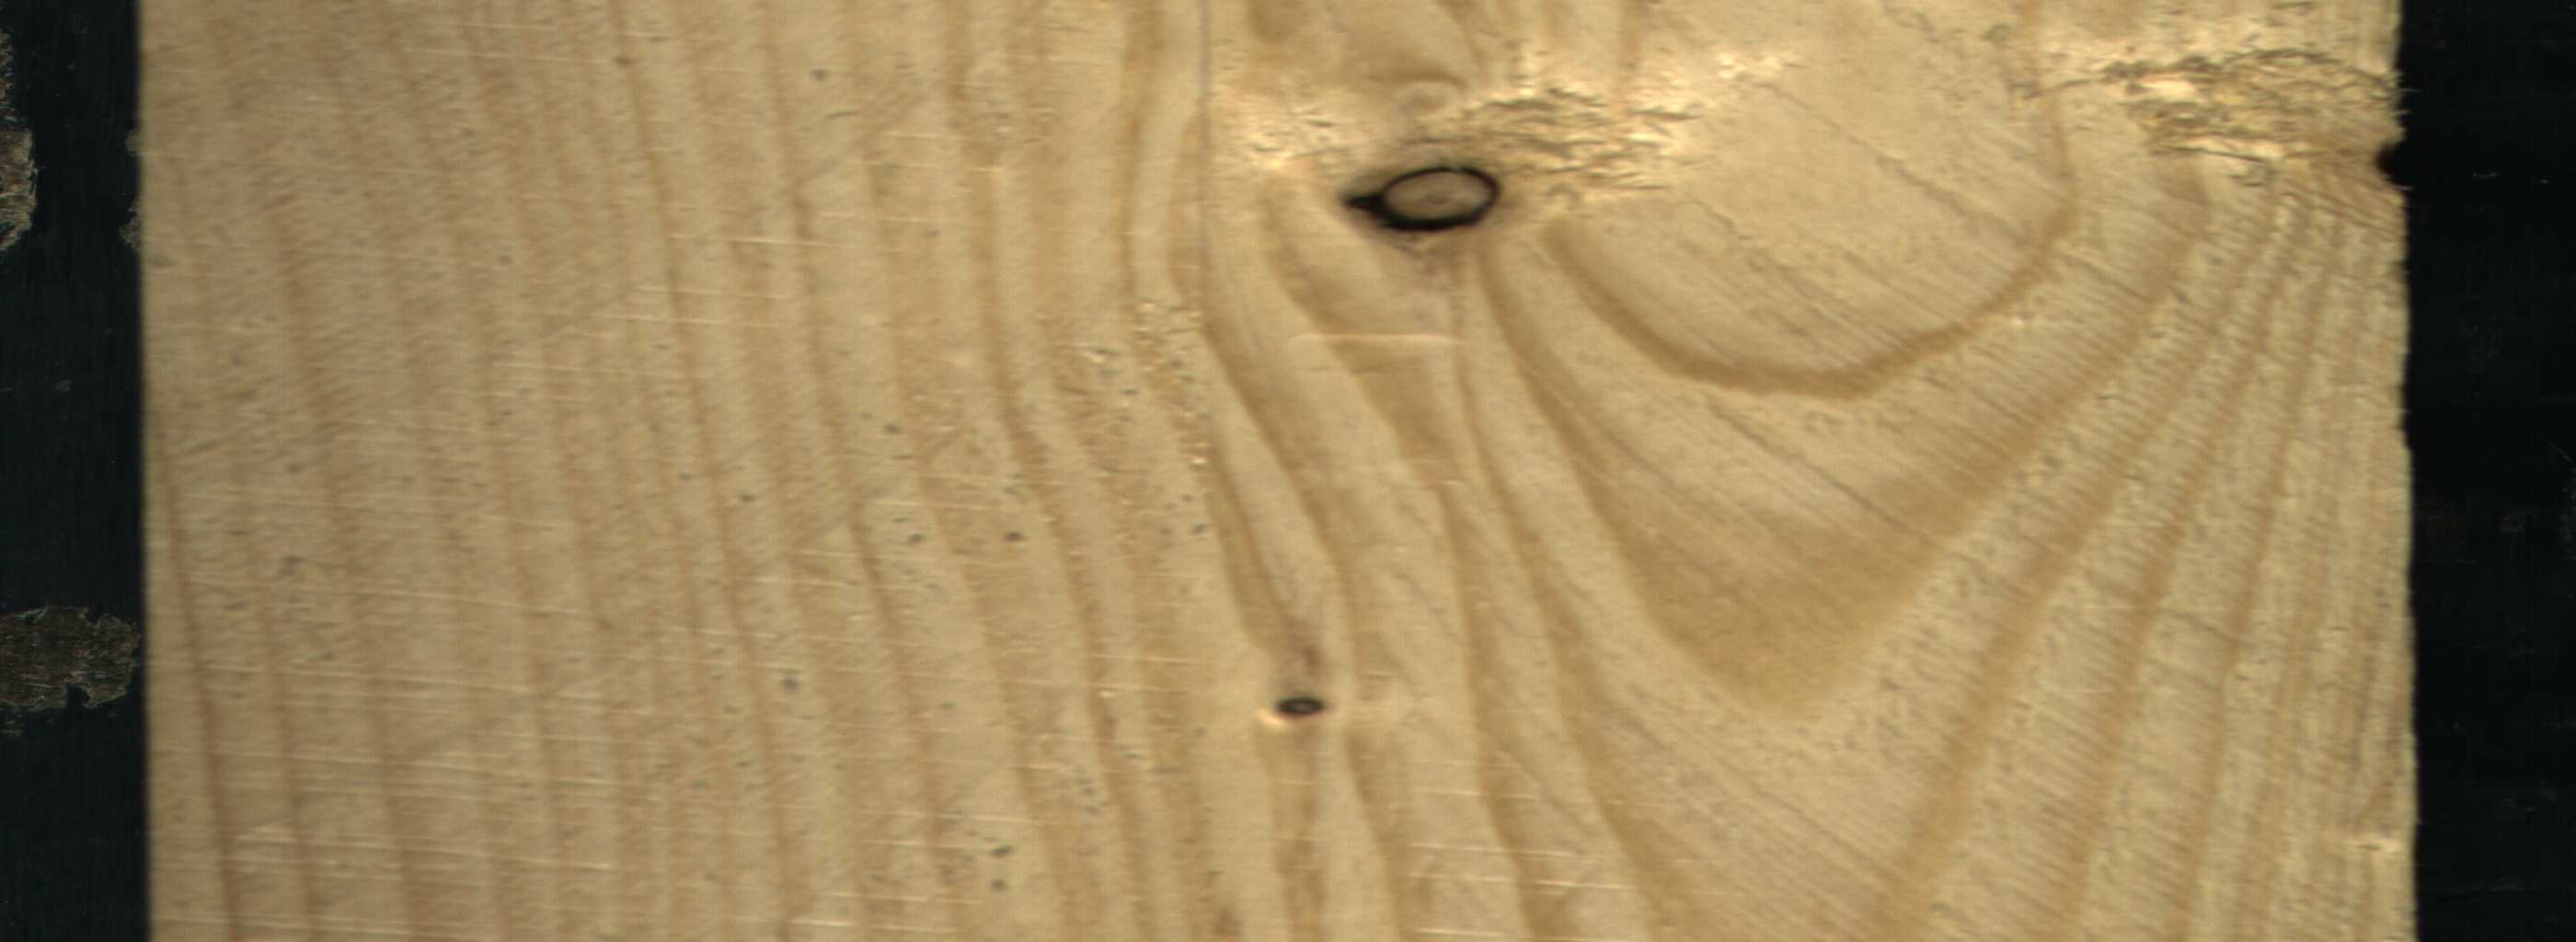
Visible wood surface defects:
Dead_Knot
Dead_Knot